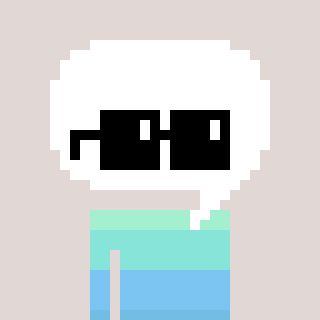
a pixel art character with square black sunglasses, a speech bubble-shaped head and a cold-colored body on a warm background